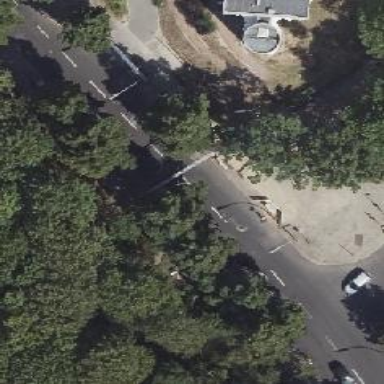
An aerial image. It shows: Footway crossing.